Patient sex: M
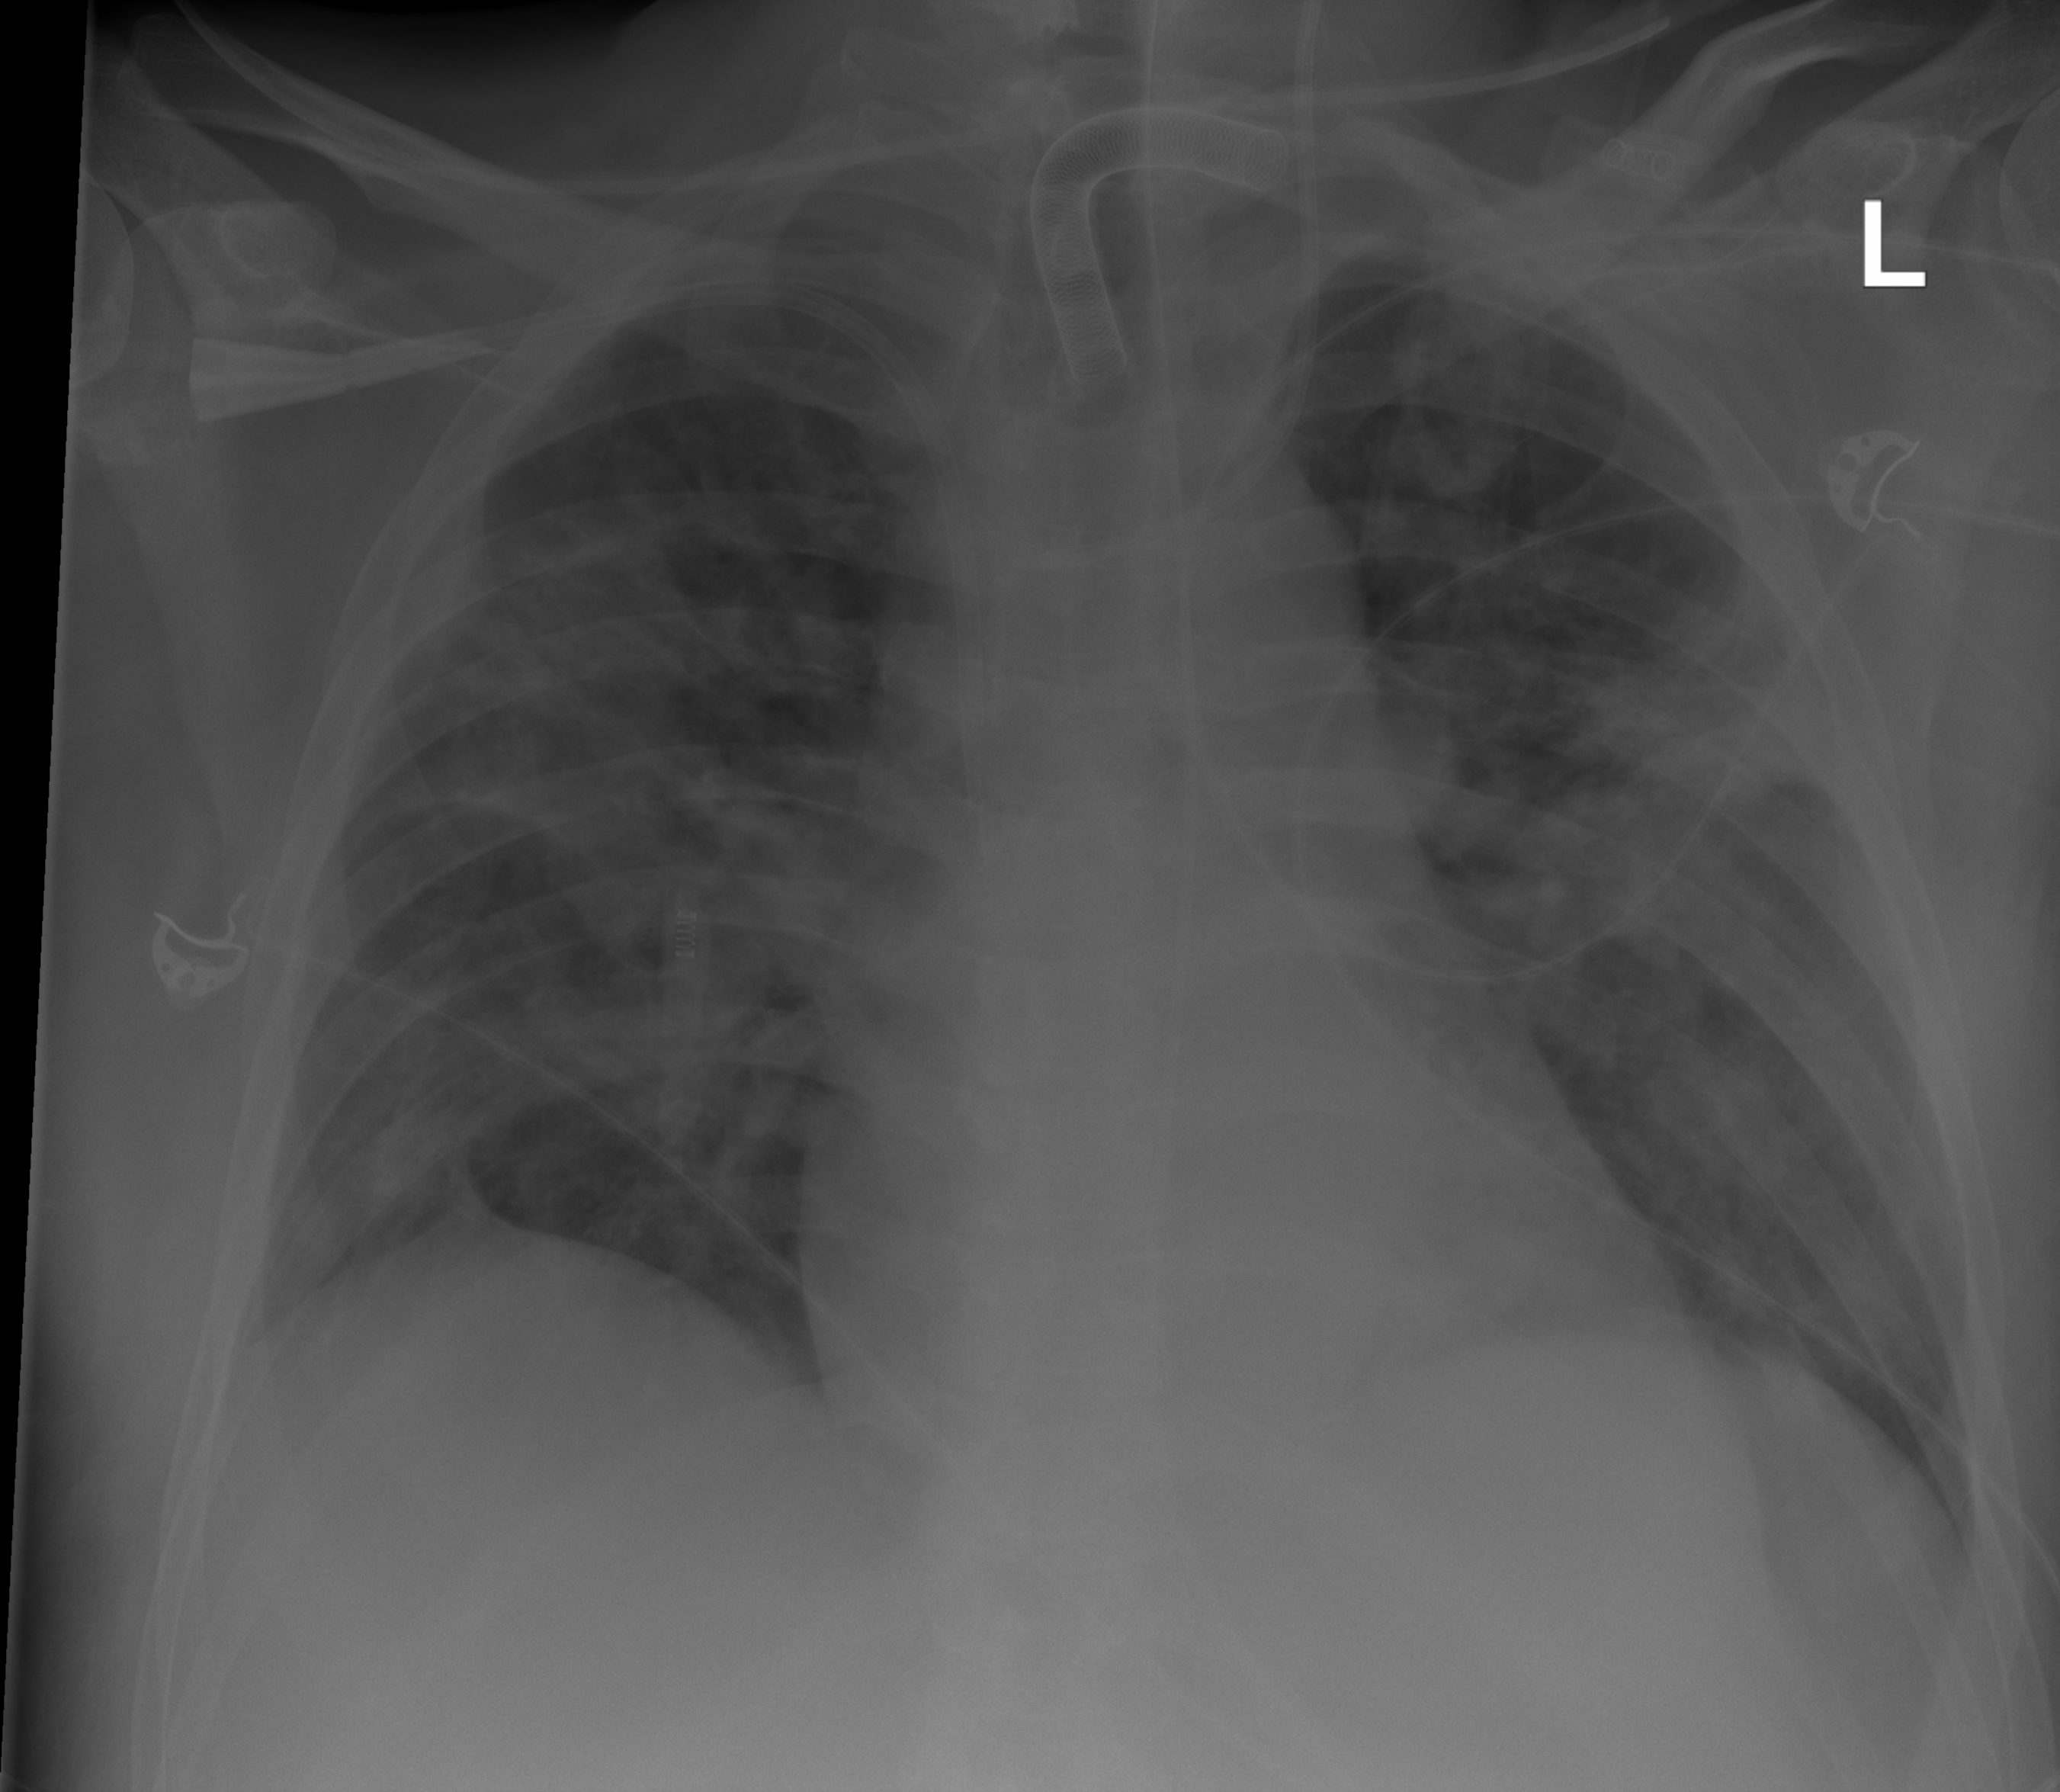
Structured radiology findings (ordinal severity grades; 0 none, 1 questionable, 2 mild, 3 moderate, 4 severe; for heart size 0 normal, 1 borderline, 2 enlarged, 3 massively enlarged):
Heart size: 0
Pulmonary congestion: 0
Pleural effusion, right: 2
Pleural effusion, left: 0
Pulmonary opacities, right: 3
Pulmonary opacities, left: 3
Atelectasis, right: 2
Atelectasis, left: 2